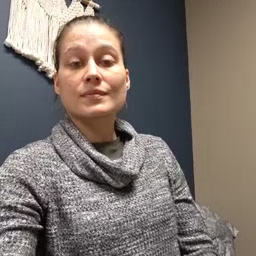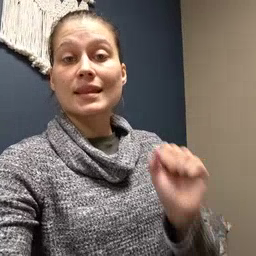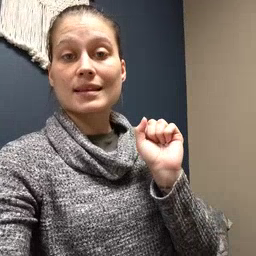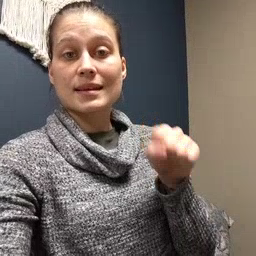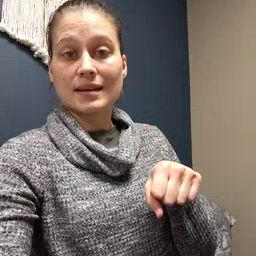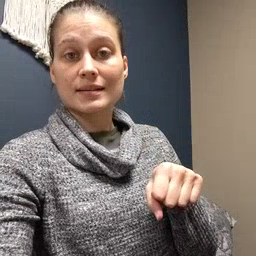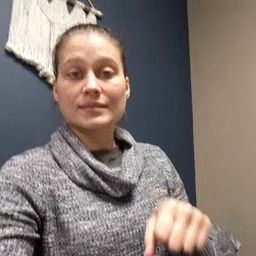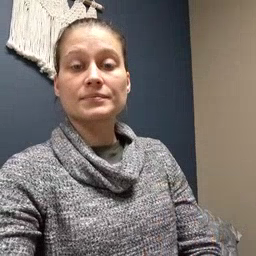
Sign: can